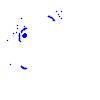
Particle: pion